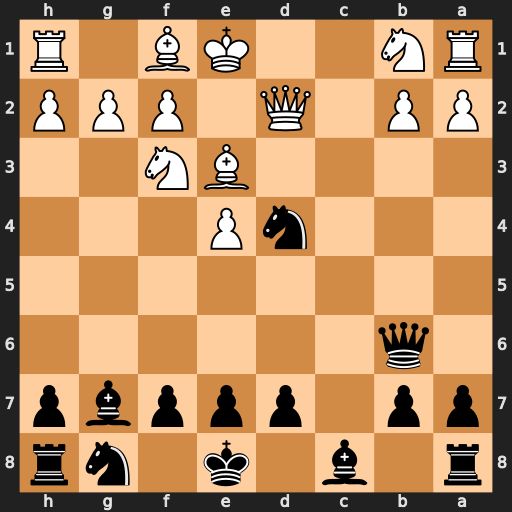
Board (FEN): r1b1k1nr/pp1pppbp/1q6/8/3nP3/4BN2/PP1Q1PPP/RN2KB1R
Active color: b
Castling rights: KQkq
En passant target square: -
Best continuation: Nxf3+ gxf3 Qxb2